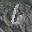
Label: 6